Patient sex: M
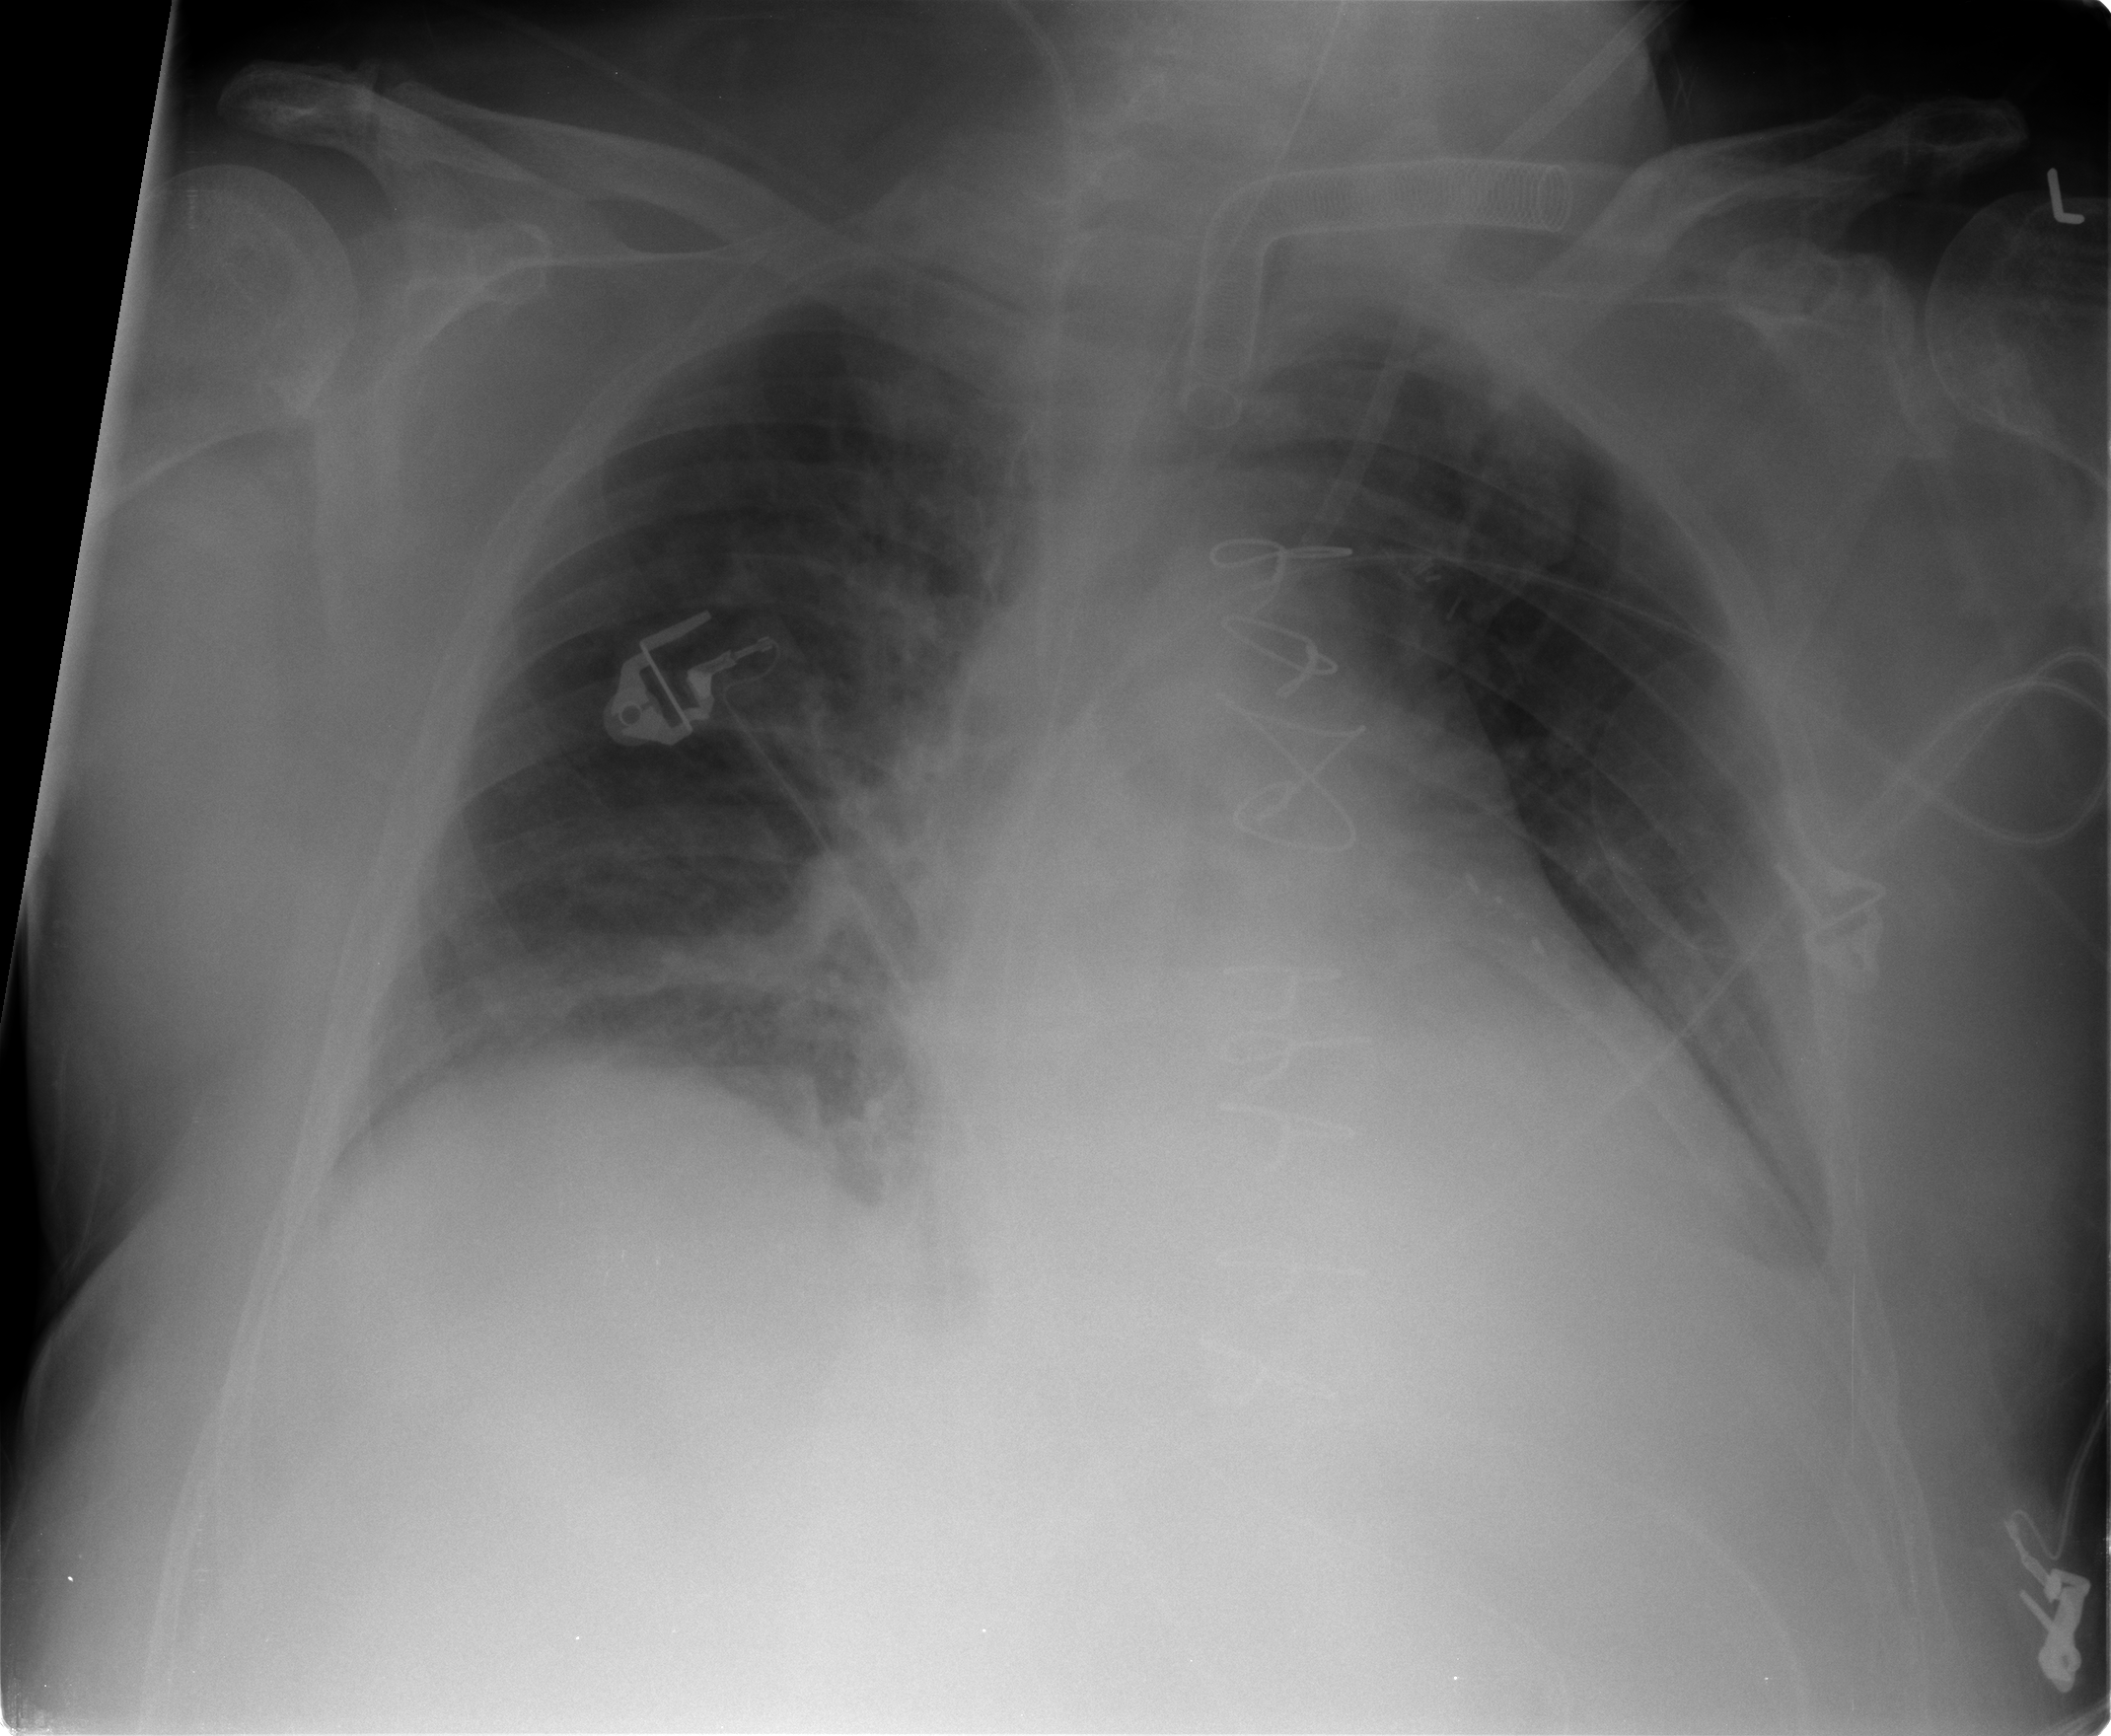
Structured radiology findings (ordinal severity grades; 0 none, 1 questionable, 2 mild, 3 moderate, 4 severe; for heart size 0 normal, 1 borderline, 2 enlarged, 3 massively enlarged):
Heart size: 2
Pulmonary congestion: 1
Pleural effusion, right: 1
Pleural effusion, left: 2
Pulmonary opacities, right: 0
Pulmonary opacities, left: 0
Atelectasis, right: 2
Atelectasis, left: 2